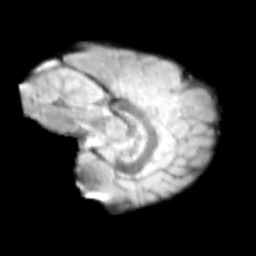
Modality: T2w
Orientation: sagittal
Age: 13
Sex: male
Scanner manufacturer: siemens
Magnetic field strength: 3 T
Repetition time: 3.8 s
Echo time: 0.07 s